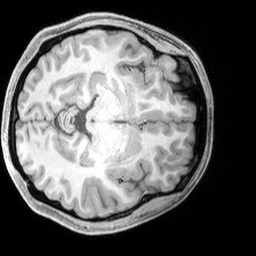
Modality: T1w
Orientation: axial
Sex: female
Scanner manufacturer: siemens
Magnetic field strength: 3 T
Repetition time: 2.3 s
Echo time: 0.00226 s